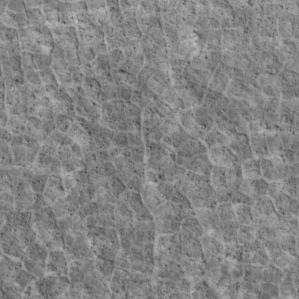
Label: non_frost